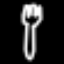
Label: fork